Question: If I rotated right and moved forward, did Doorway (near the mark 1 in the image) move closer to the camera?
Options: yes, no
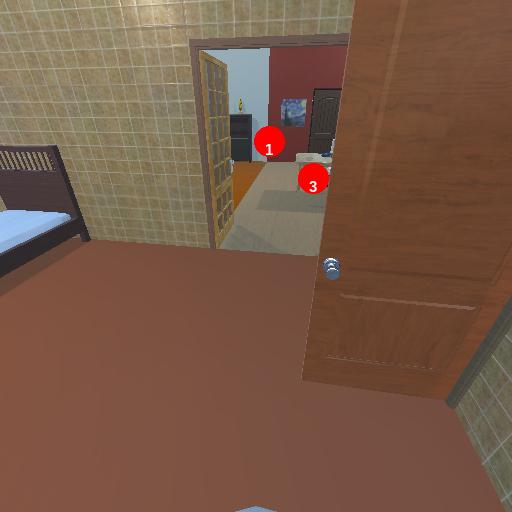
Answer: yes